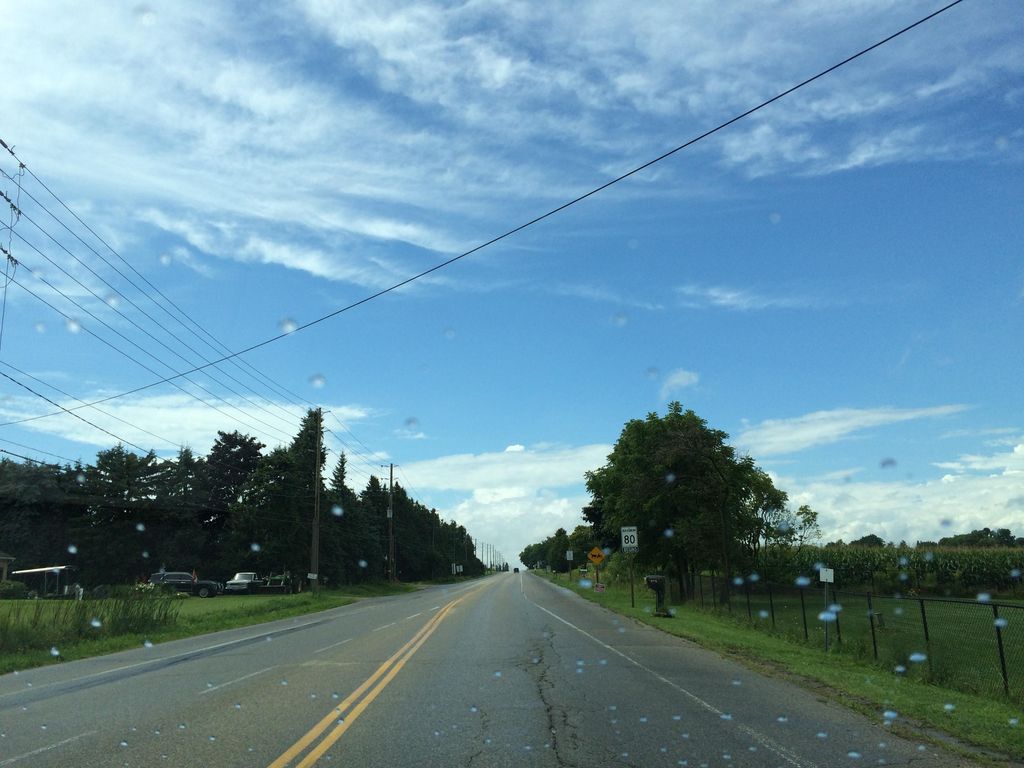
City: kitchener-waterloo